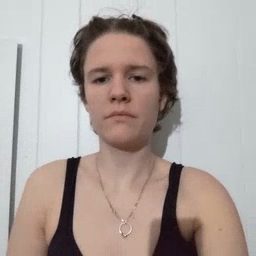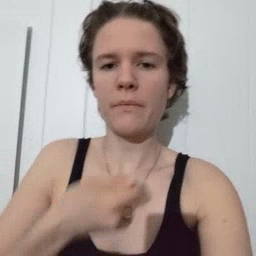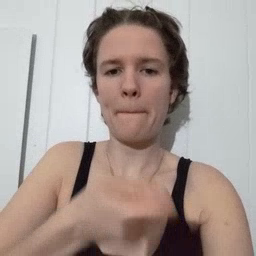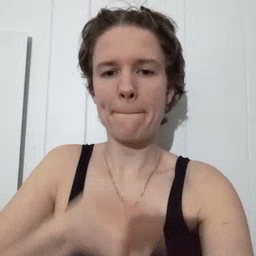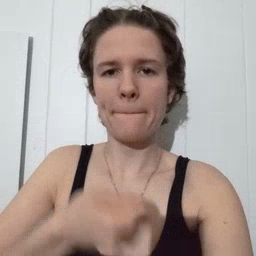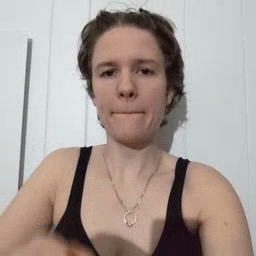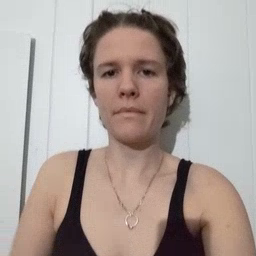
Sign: vacuum